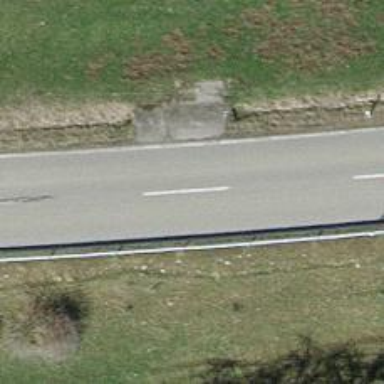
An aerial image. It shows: Tertiary road.